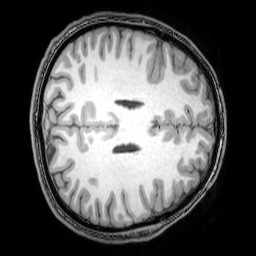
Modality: T1w
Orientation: axial
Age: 22
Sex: male
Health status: healthy
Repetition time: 0.081 s
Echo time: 0.037 s